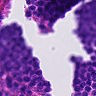
Metastatic tissue present: no